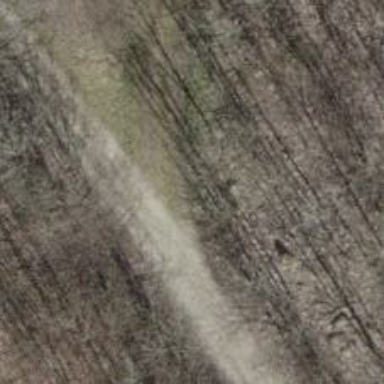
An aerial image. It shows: Gravel track with grade3 tracktype.